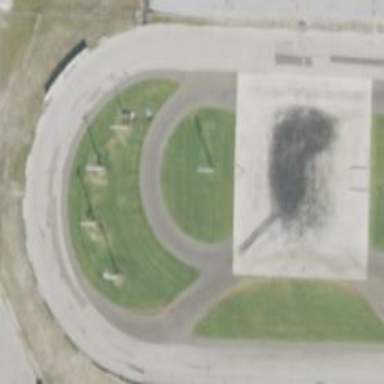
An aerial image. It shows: Motor sport raceway.